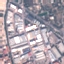
Land use / land cover class: Industrial